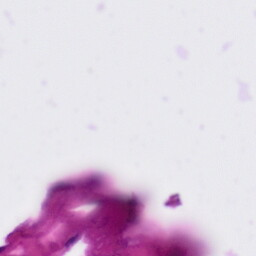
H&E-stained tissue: Tonsil